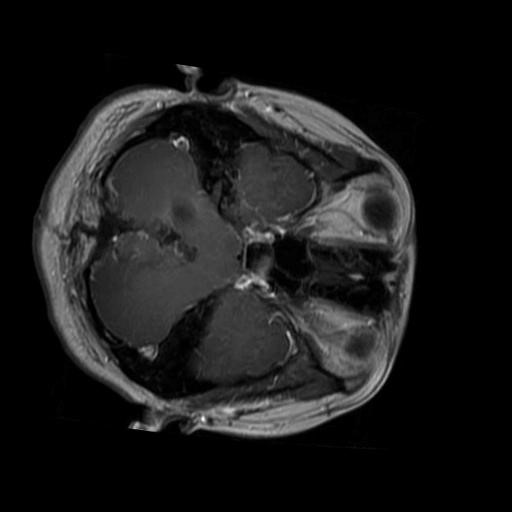
Label: brain_glioma